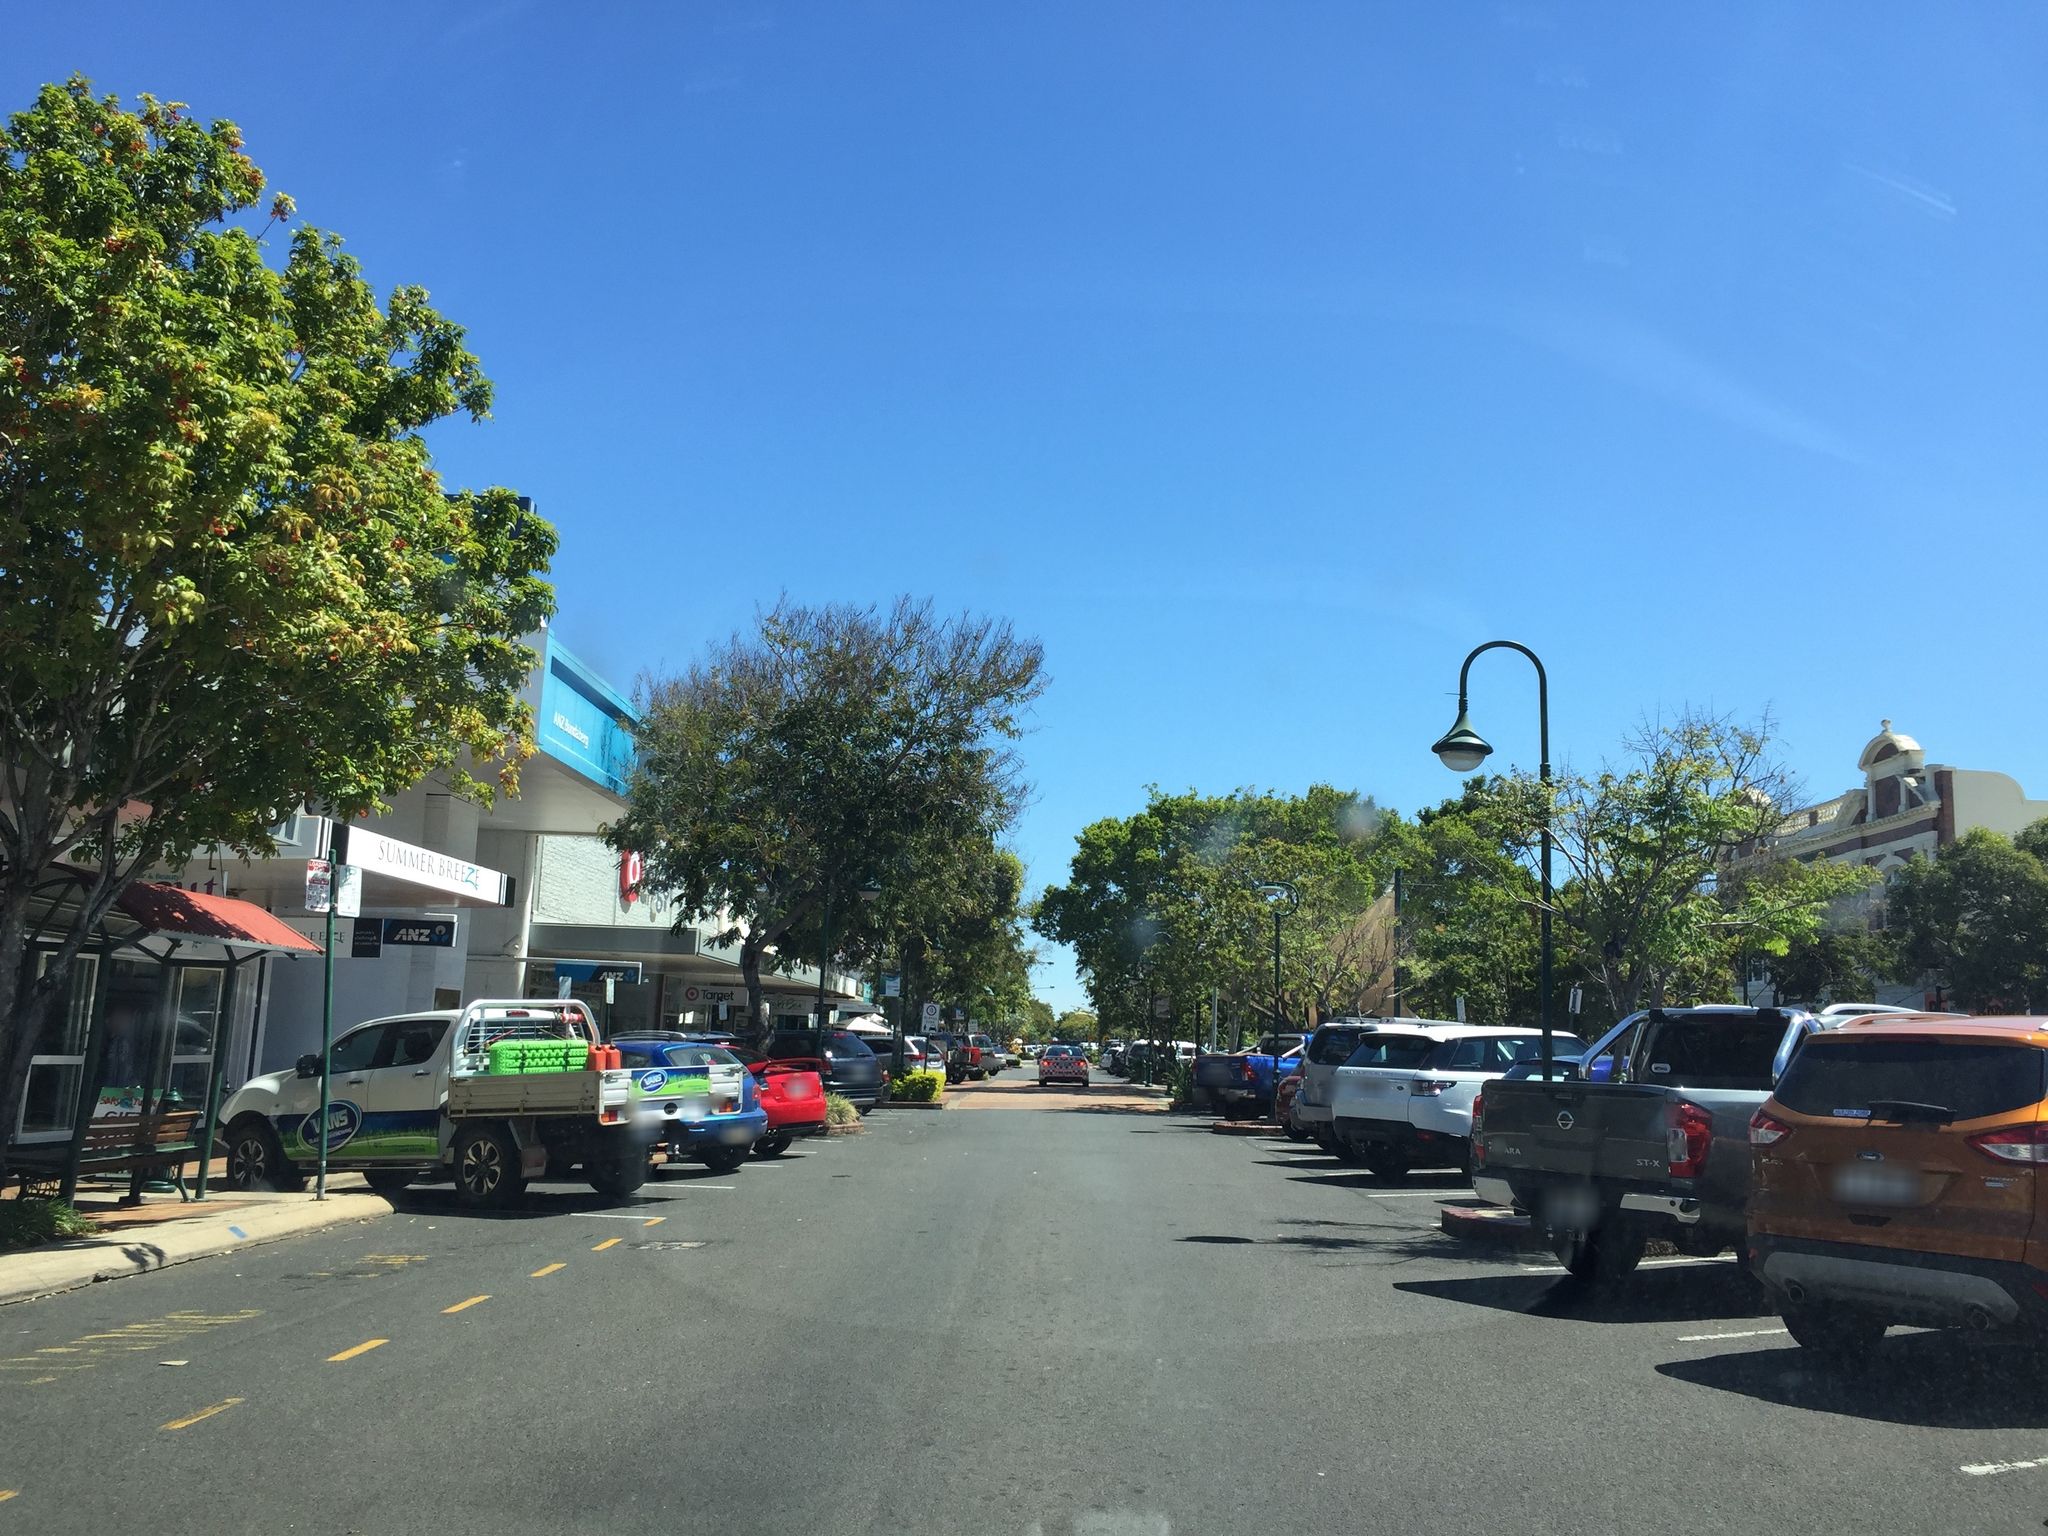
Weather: clear
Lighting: day
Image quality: good
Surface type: driving surface
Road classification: secondary
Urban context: suburban or peri-urban
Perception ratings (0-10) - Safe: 4.85, Lively: 9.61, Beautiful: 9.04, Boring: 1.69, Depressing: 4.38, Wealthy: 8.69